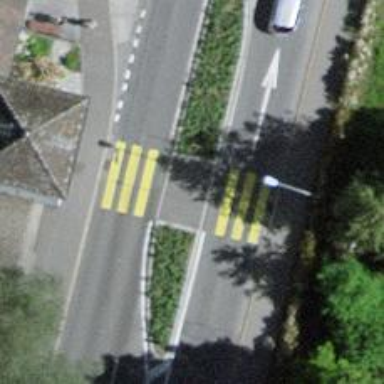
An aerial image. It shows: Uncontrolled zebra crossing with central island.